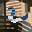
Label: 2